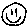
Label: smiley face